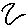
Label: zigzag